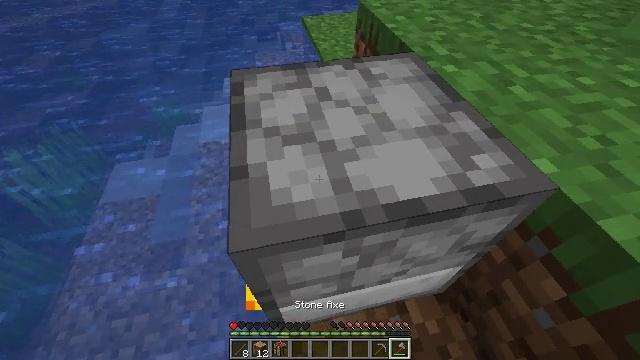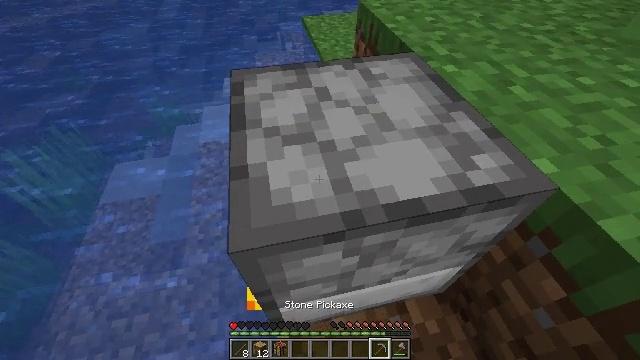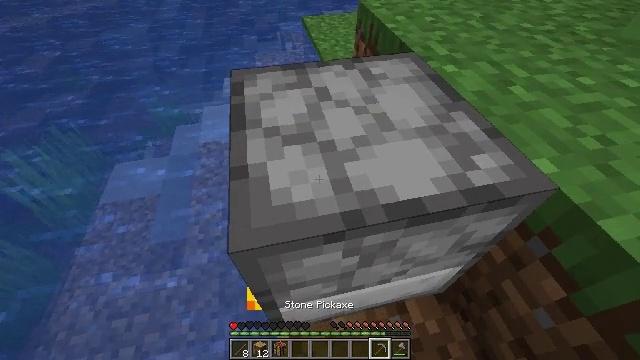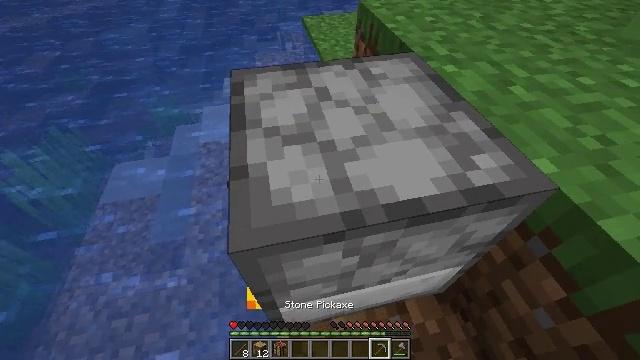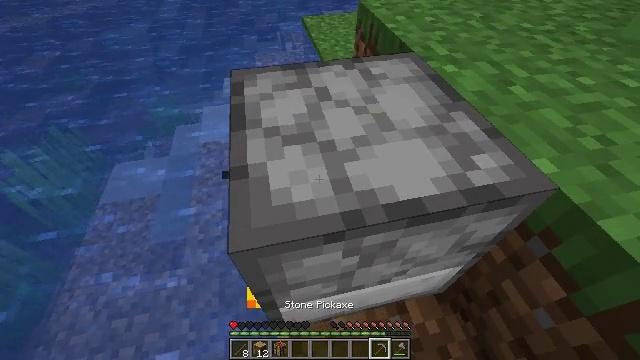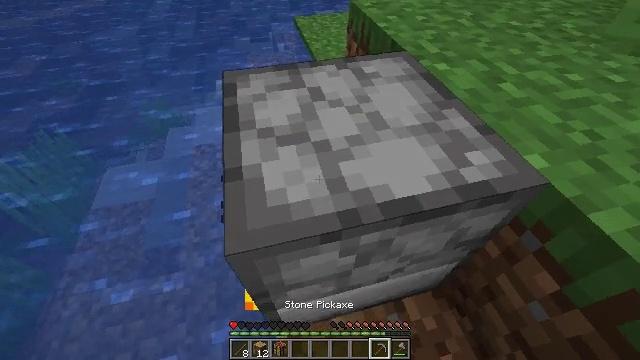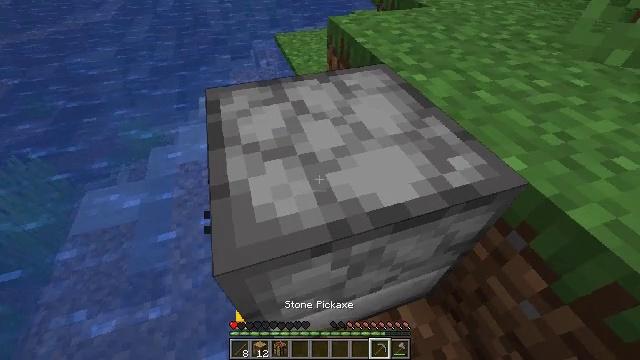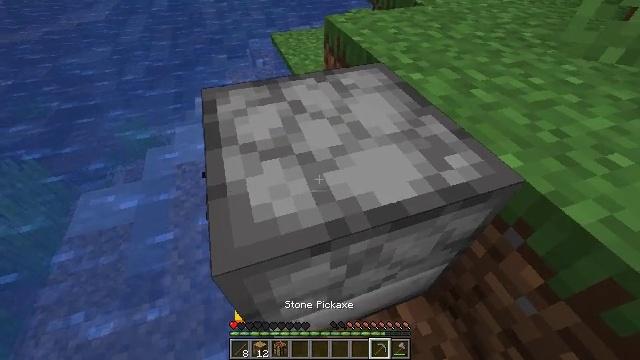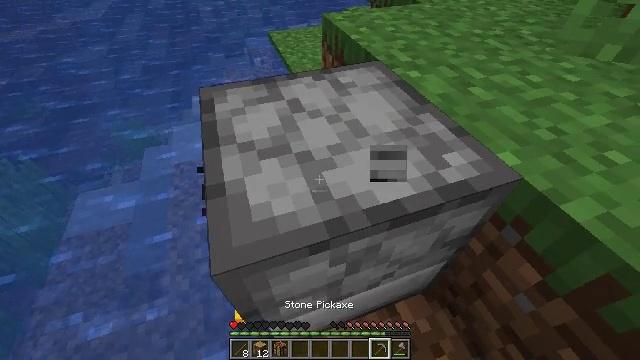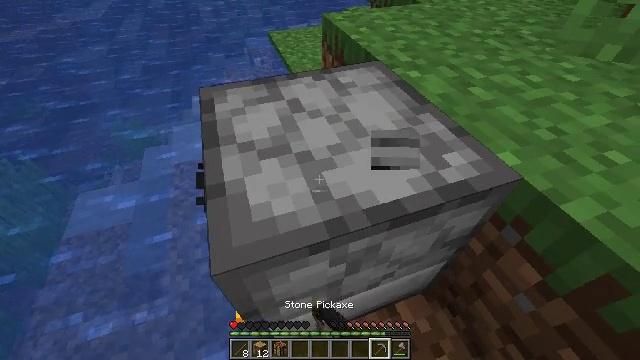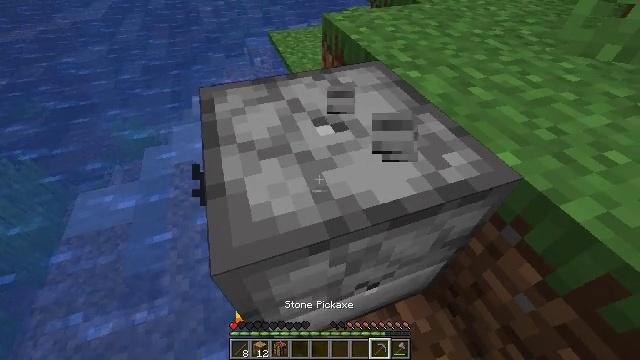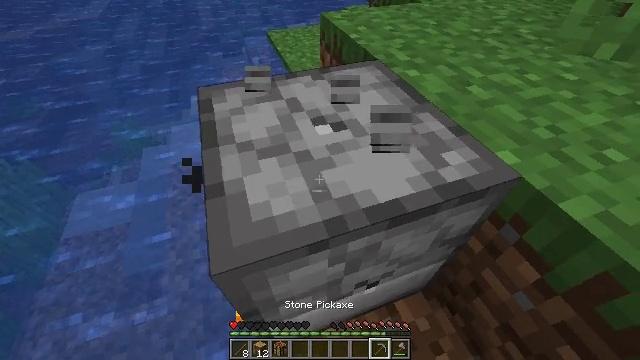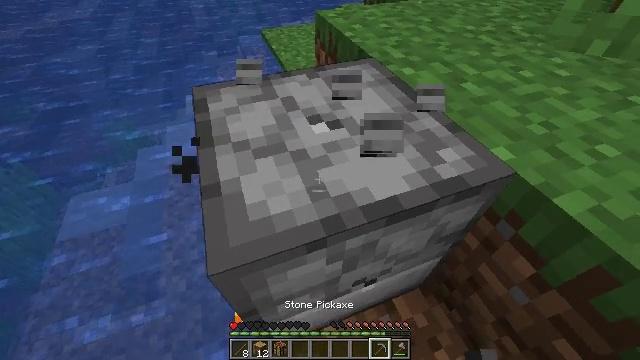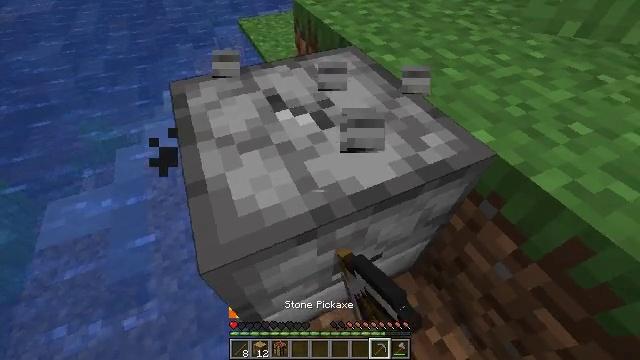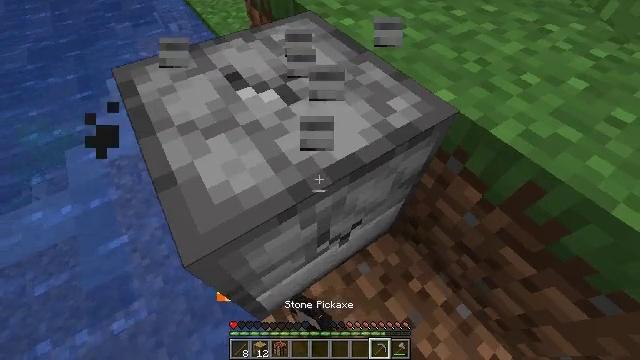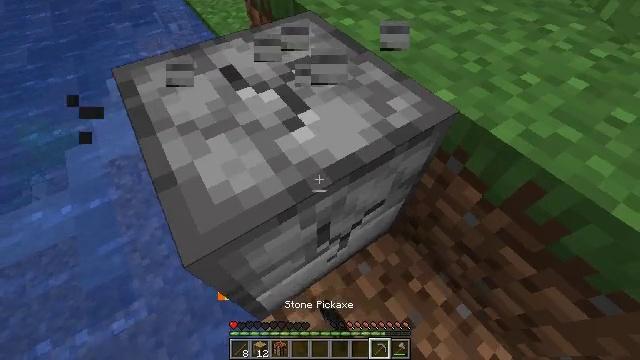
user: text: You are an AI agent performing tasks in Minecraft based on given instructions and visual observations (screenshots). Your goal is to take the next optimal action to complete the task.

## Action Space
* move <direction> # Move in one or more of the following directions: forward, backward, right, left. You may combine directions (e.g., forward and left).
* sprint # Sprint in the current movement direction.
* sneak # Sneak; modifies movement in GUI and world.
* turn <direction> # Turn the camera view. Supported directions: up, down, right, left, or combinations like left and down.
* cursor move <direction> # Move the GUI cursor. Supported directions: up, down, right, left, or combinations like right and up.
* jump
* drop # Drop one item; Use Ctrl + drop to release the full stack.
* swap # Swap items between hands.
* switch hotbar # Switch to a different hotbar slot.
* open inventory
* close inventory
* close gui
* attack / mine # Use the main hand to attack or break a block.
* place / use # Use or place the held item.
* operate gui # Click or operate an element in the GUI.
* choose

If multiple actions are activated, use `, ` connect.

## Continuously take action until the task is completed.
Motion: motion action
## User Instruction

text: Smash the furnace to retrieve it.
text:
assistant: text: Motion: no_op
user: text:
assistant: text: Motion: no_op
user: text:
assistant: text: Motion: no_op
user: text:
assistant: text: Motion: no_op
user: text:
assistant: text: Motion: turn right
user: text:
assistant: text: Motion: turn right and up
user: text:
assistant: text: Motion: no_op
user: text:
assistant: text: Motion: attack / mine
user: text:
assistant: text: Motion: attack / mine
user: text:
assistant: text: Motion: attack / mine
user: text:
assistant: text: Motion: attack / mine
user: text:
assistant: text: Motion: turn right, attack / mine
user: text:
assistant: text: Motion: turn right and down, attack / mine
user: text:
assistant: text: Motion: turn right and down, attack / mine
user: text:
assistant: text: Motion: attack / mine
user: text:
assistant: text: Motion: move forward, attack / mine
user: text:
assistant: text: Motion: move forward, attack / mine
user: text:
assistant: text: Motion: move forward and move left, attack / mine
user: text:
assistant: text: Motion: move forward and move left, attack / mine
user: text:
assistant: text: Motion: move forward and move left, turn right and down, attack / mine
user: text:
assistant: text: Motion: move forward and move left, turn right, attack / mine
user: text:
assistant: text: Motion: attack / mine
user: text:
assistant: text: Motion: attack / mine
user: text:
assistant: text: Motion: turn left and up, attack / mine
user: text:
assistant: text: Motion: turn left and up, attack / mine
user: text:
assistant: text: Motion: turn left and up, attack / mine
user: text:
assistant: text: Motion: attack / mine
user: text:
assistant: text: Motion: attack / mine
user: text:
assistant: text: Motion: attack / mine
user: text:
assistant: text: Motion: attack / mine